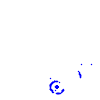
Particle: pion